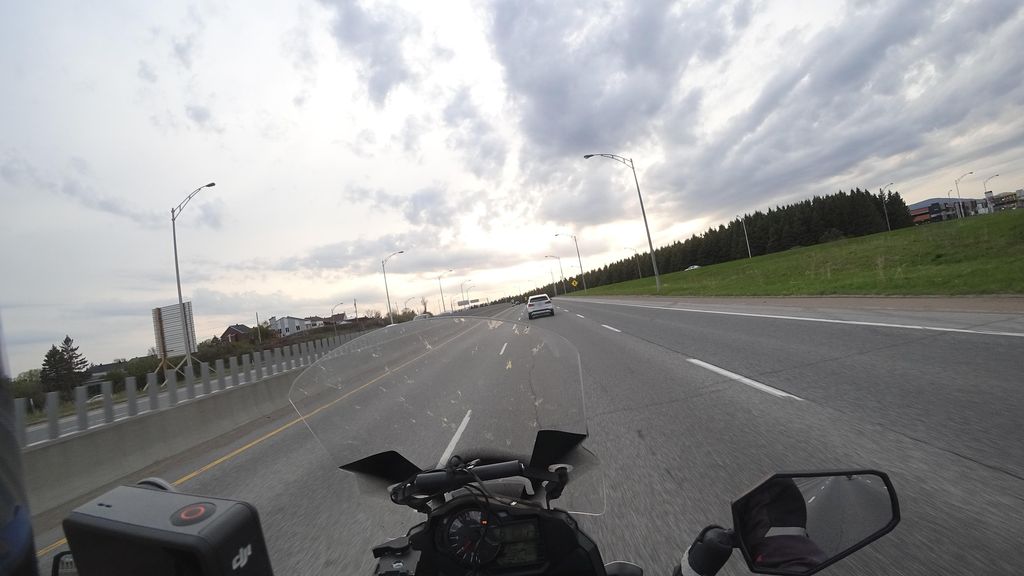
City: quebec_city